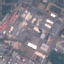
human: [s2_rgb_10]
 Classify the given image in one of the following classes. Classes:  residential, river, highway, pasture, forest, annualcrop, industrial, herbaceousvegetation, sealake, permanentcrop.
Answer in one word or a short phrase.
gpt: Industrial